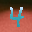
Label: 4